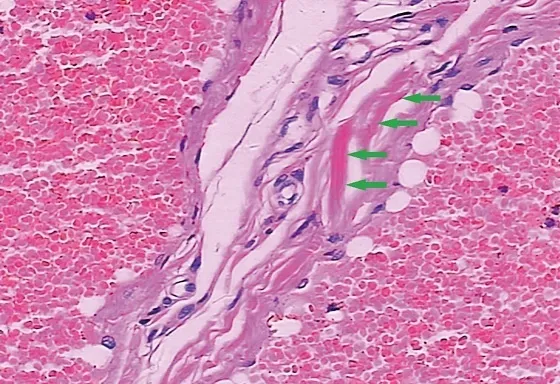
Microscopically, the dilated blood vessel was alternately covered with collagenous fibers (blue arrow) and a single layer of endothelial cells (H&E x200).
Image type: pathology (h&e)